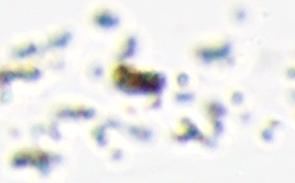
Label: Phaeocystis